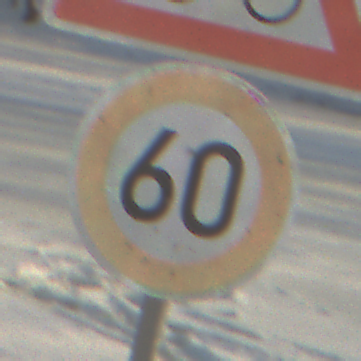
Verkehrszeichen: Geschwindigkeit60
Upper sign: RadverkehrLinks
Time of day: MorningAfternoon
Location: Outdoor (Suburban)
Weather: PartlyCloudy
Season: NotSpecified
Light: Natural